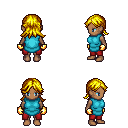
a pixel art fantasy rpg character, female body template, human, dark skin, teal tunic, red pants, blonde loose hair, gold gloves, four views (front, back, left, right), 2x2 character sprite sheet, small pixel art, hard edges, no anti-aliasing